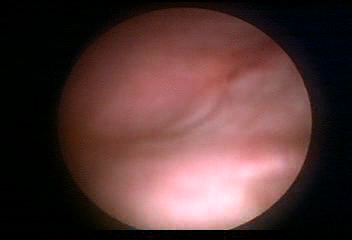
Modality: WLC
Class: Normal mucosa
Bladder cancer association: No